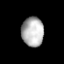
Tissue: prostate
Cell type: Epithelial cells
Senescence score: 0.312
Nuclear area (px): 632
Mean DAPI intensity: 180.65